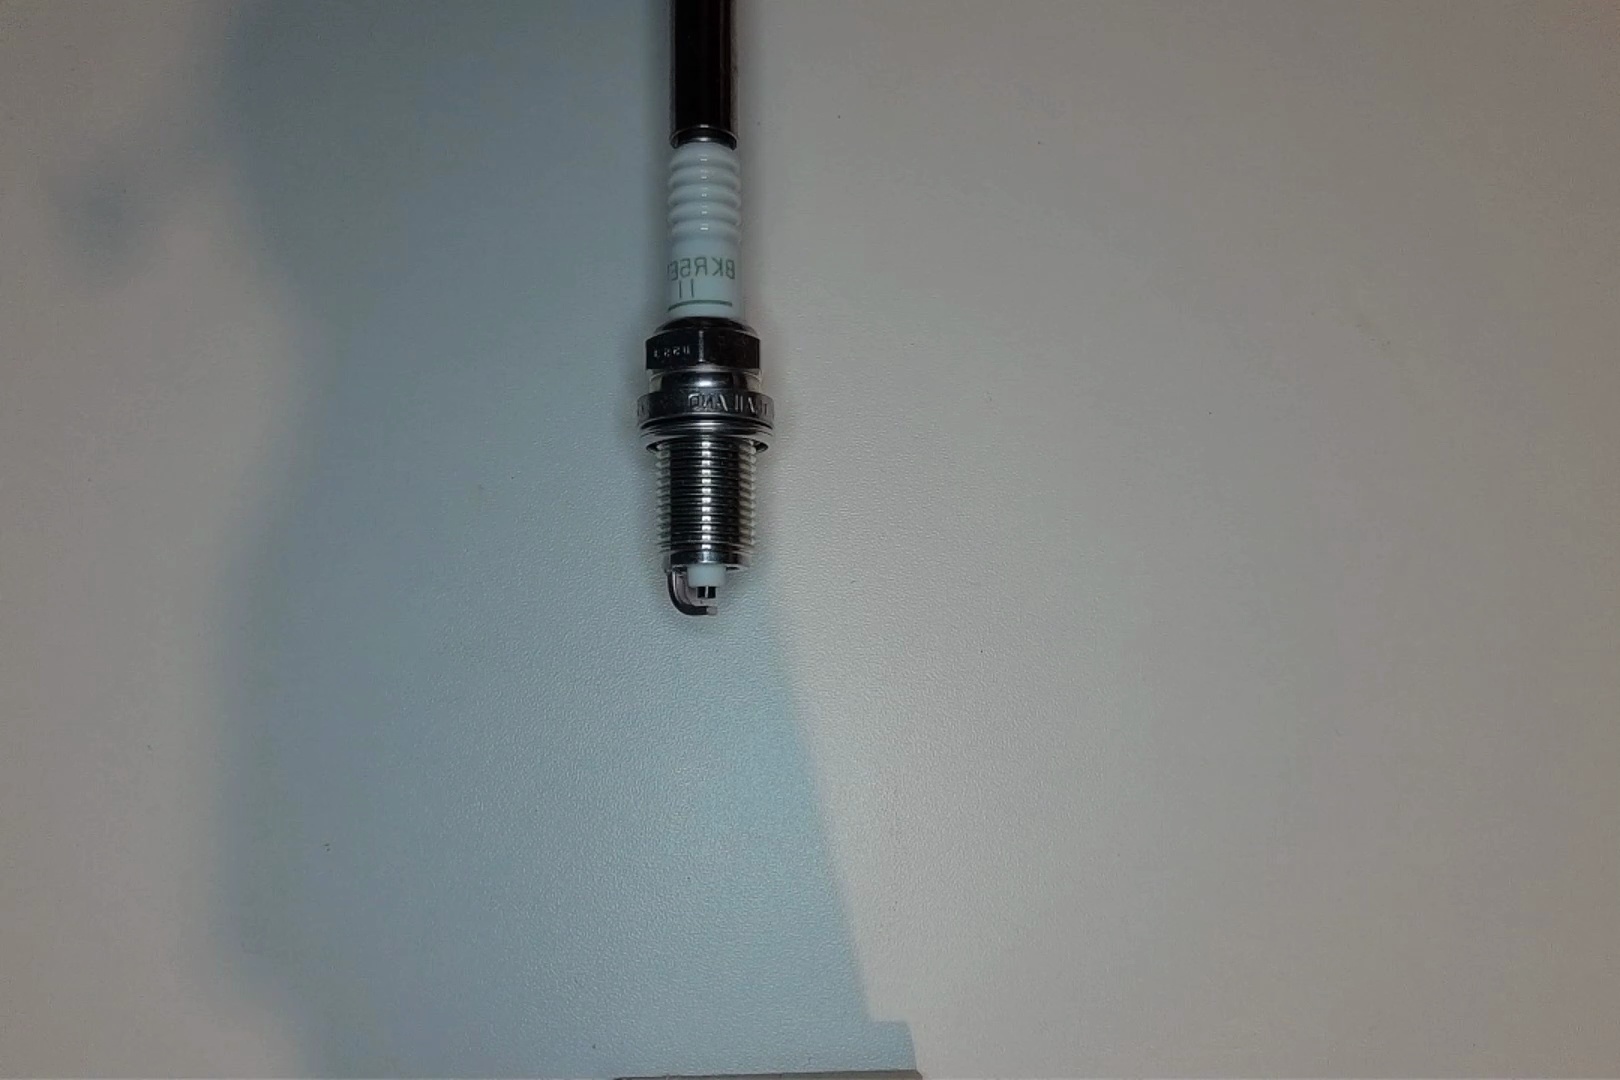
Label: normal